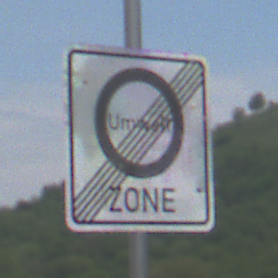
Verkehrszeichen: EndeUmweltzone
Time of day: Midday
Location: Outdoor (RoadRail)
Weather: PartlyCloudy
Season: NotSpecified
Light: Natural